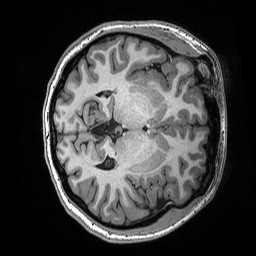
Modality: T1w
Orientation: axial
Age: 26
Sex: female
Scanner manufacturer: siemens
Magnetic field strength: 3 T
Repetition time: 2.53 s
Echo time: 0.0033 s